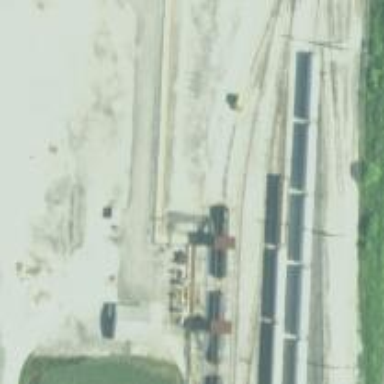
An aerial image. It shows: Railway yard used for servicing trains.